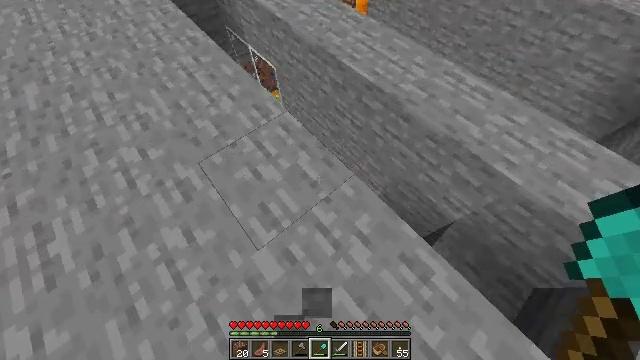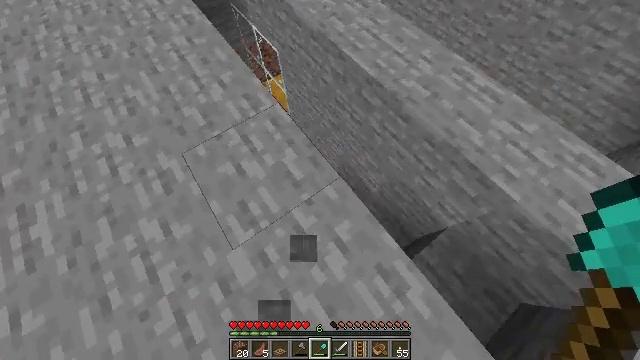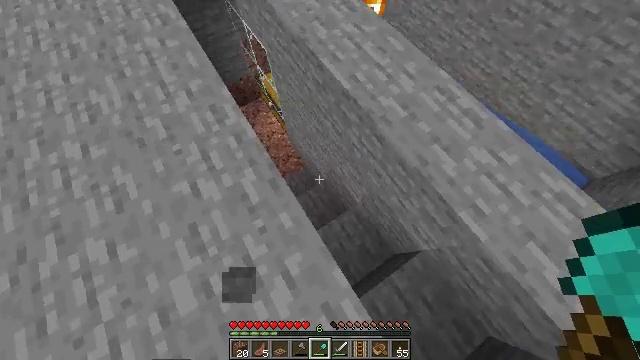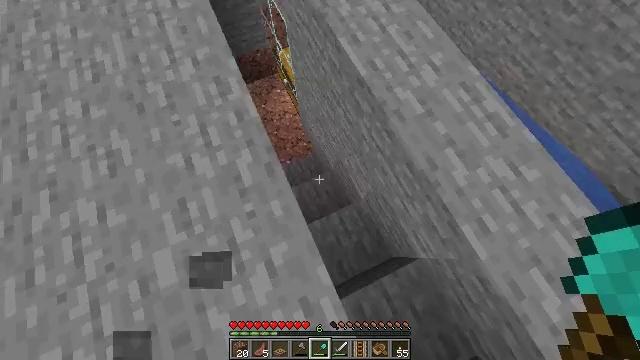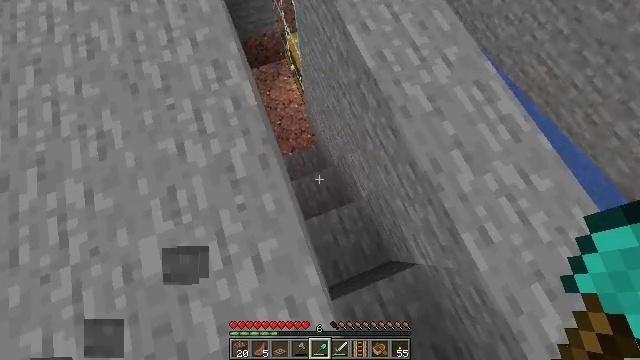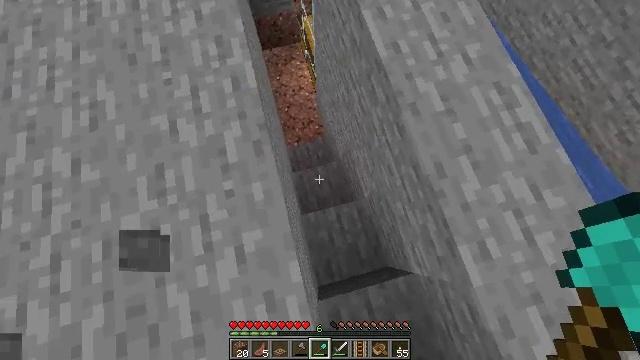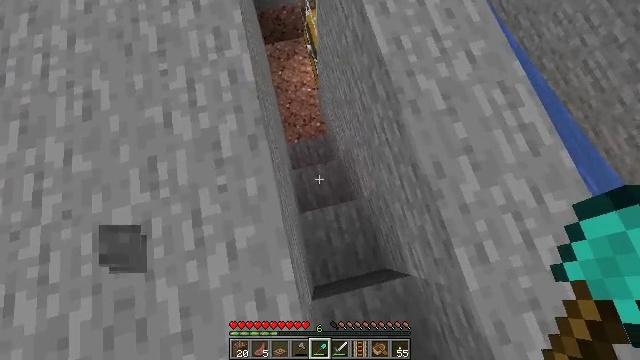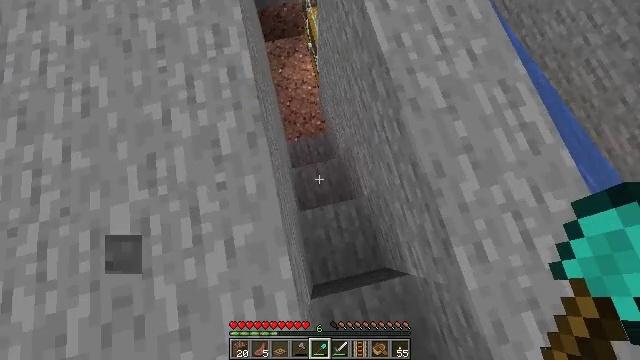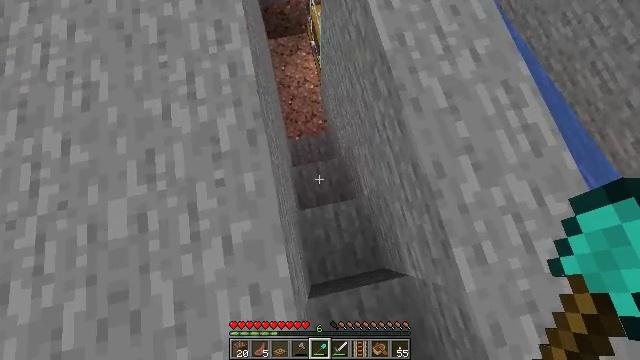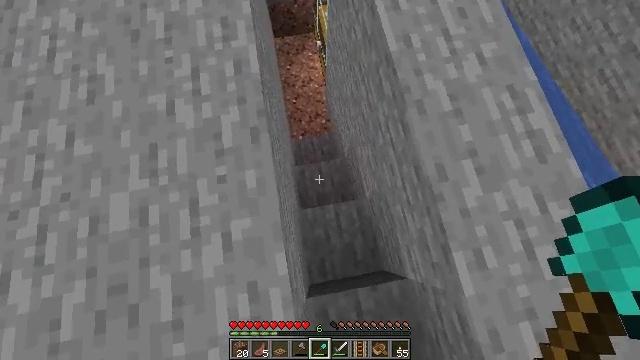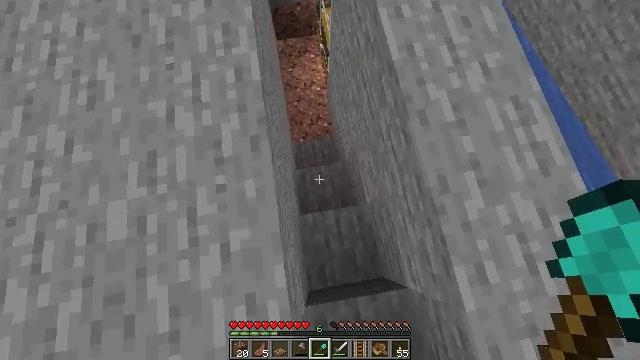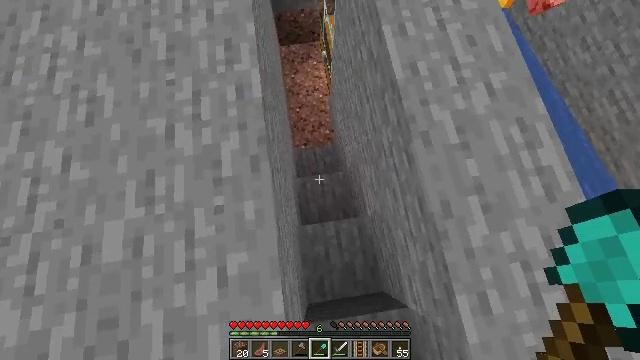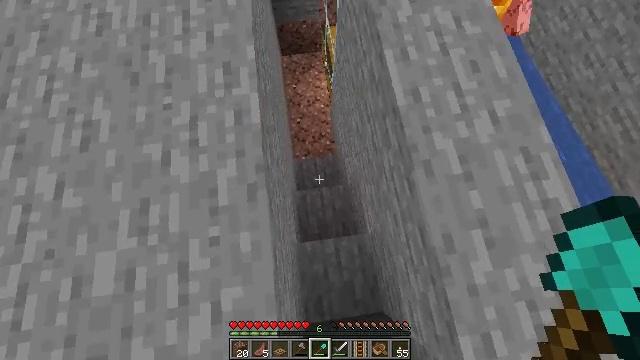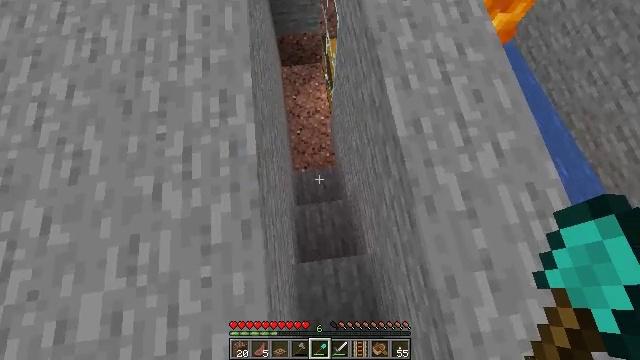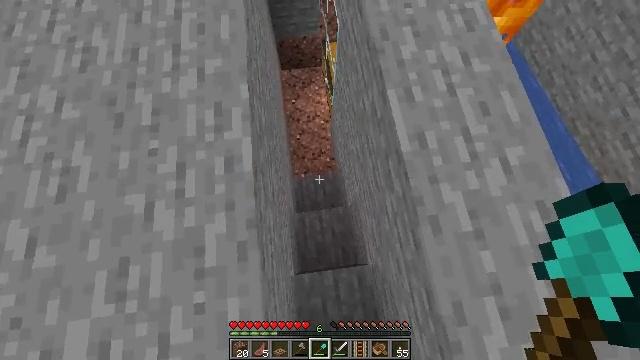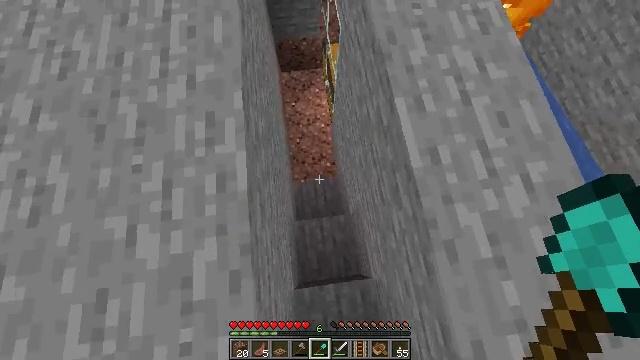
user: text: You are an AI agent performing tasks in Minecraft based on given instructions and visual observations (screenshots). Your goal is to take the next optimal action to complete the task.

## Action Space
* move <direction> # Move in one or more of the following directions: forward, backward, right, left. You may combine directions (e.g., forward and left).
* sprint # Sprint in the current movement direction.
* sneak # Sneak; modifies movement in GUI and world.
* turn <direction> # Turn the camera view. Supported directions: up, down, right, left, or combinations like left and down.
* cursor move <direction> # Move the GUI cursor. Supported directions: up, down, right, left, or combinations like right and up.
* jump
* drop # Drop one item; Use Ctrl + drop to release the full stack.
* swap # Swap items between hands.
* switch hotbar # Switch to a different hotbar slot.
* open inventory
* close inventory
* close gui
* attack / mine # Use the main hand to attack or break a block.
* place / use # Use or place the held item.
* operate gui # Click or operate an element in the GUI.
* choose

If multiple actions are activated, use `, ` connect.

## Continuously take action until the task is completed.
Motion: motion action
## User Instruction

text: Harvest the poppy flower.
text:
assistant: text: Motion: move forward and move right, turn left and down
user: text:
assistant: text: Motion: move right, turn left and down
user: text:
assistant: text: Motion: turn left and down
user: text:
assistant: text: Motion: turn left and down
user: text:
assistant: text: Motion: turn left and down
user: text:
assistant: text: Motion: turn left
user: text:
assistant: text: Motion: no_op
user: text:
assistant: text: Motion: turn left
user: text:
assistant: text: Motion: turn left
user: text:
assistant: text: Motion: move forward
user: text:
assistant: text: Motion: move forward
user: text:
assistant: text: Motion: move forward
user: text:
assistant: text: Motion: move forward
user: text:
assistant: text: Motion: move forward
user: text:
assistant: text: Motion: move forward
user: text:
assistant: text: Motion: move forward
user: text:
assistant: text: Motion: move forward, turn left
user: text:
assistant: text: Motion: move forward, turn left
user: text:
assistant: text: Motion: move forward
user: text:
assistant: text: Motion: move forward
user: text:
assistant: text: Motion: move forward
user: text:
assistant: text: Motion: move forward
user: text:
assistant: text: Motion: move forward
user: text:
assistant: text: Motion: move forward
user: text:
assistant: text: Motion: move forward
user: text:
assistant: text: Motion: move forward and move left
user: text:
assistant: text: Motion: move forward and move left, turn up
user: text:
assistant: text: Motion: move forward and move left, turn right and up
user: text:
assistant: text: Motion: move forward and move left, turn right and up
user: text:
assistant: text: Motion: move forward and move left, turn right and up